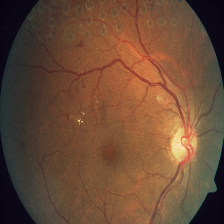
Diabetic retinopathy grade: Severe